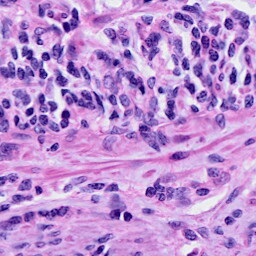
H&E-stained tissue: Cervix